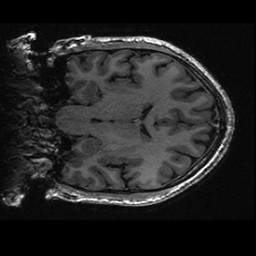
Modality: T1w
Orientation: coronal
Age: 26
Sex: male